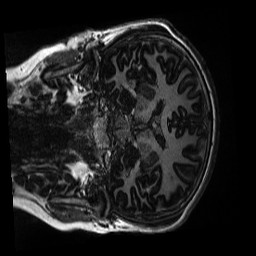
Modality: MP2RAGE
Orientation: coronal
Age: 11
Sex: male
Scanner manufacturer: siemens
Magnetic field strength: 3 T
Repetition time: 4 s
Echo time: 0.00303 s